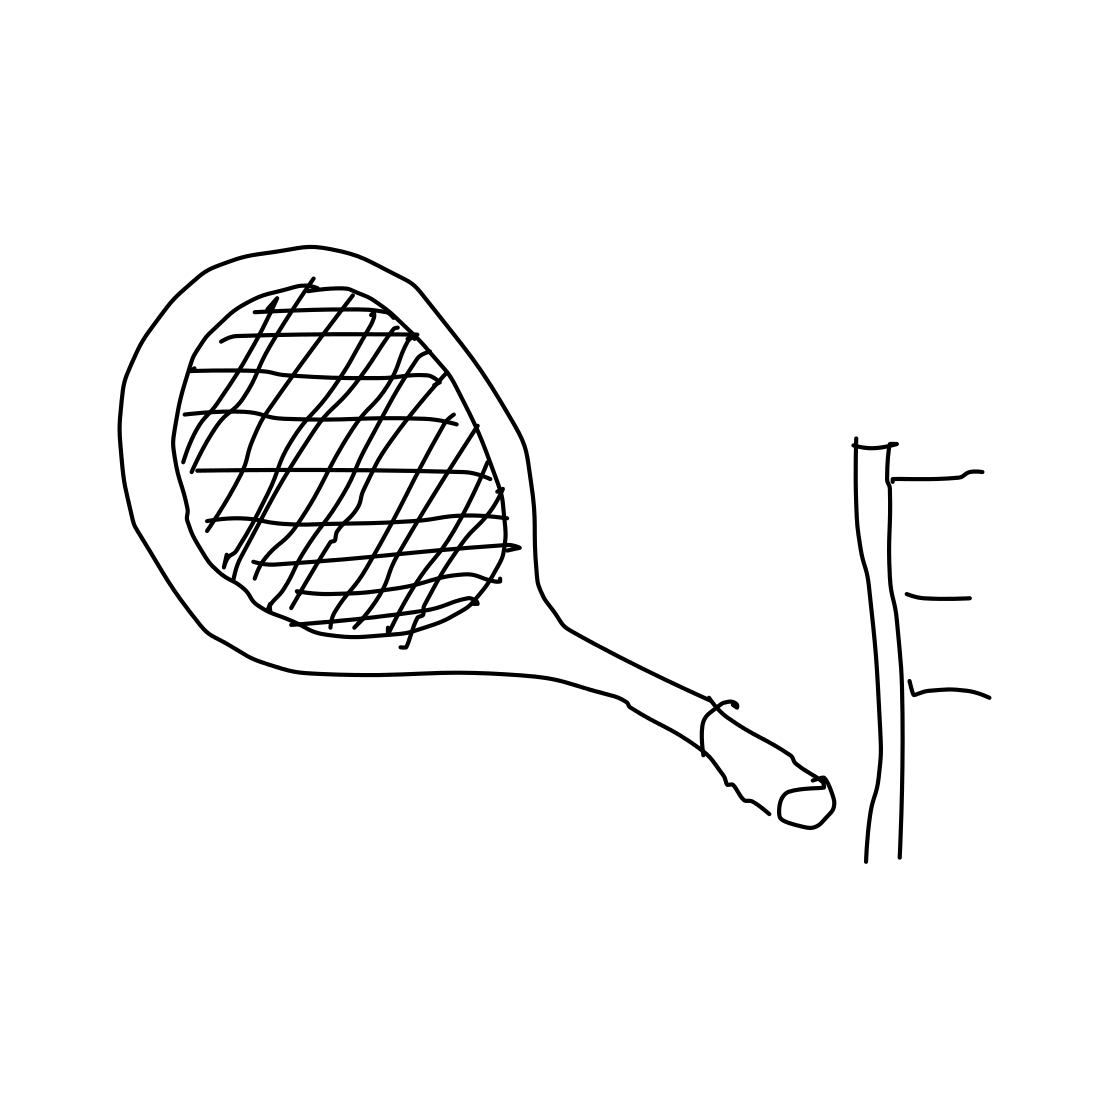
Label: tennis-racket